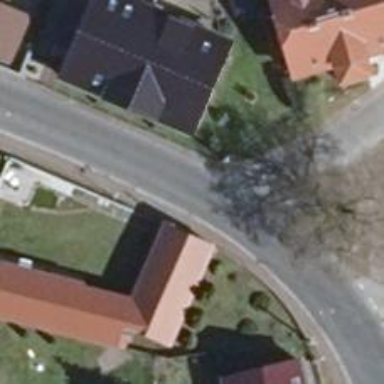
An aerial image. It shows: Secondary road with asphalt surface.